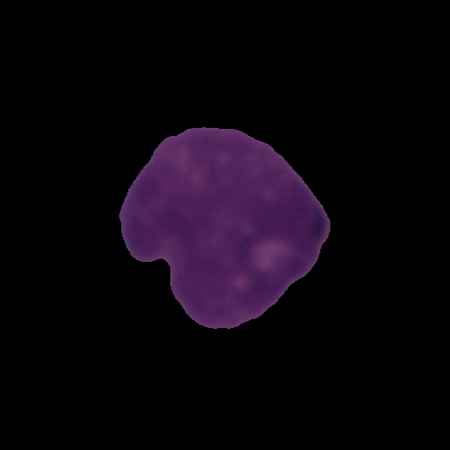
Label: cancer